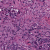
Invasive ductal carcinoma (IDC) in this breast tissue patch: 1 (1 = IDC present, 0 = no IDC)